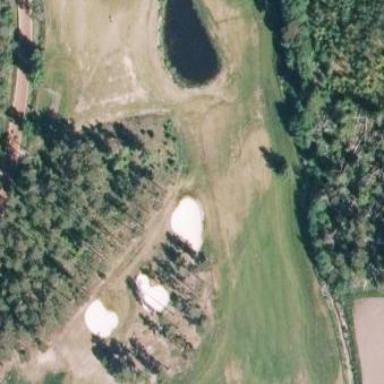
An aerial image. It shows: Golf fairway in the image.